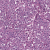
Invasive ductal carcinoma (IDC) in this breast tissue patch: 1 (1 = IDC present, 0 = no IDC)